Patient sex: M
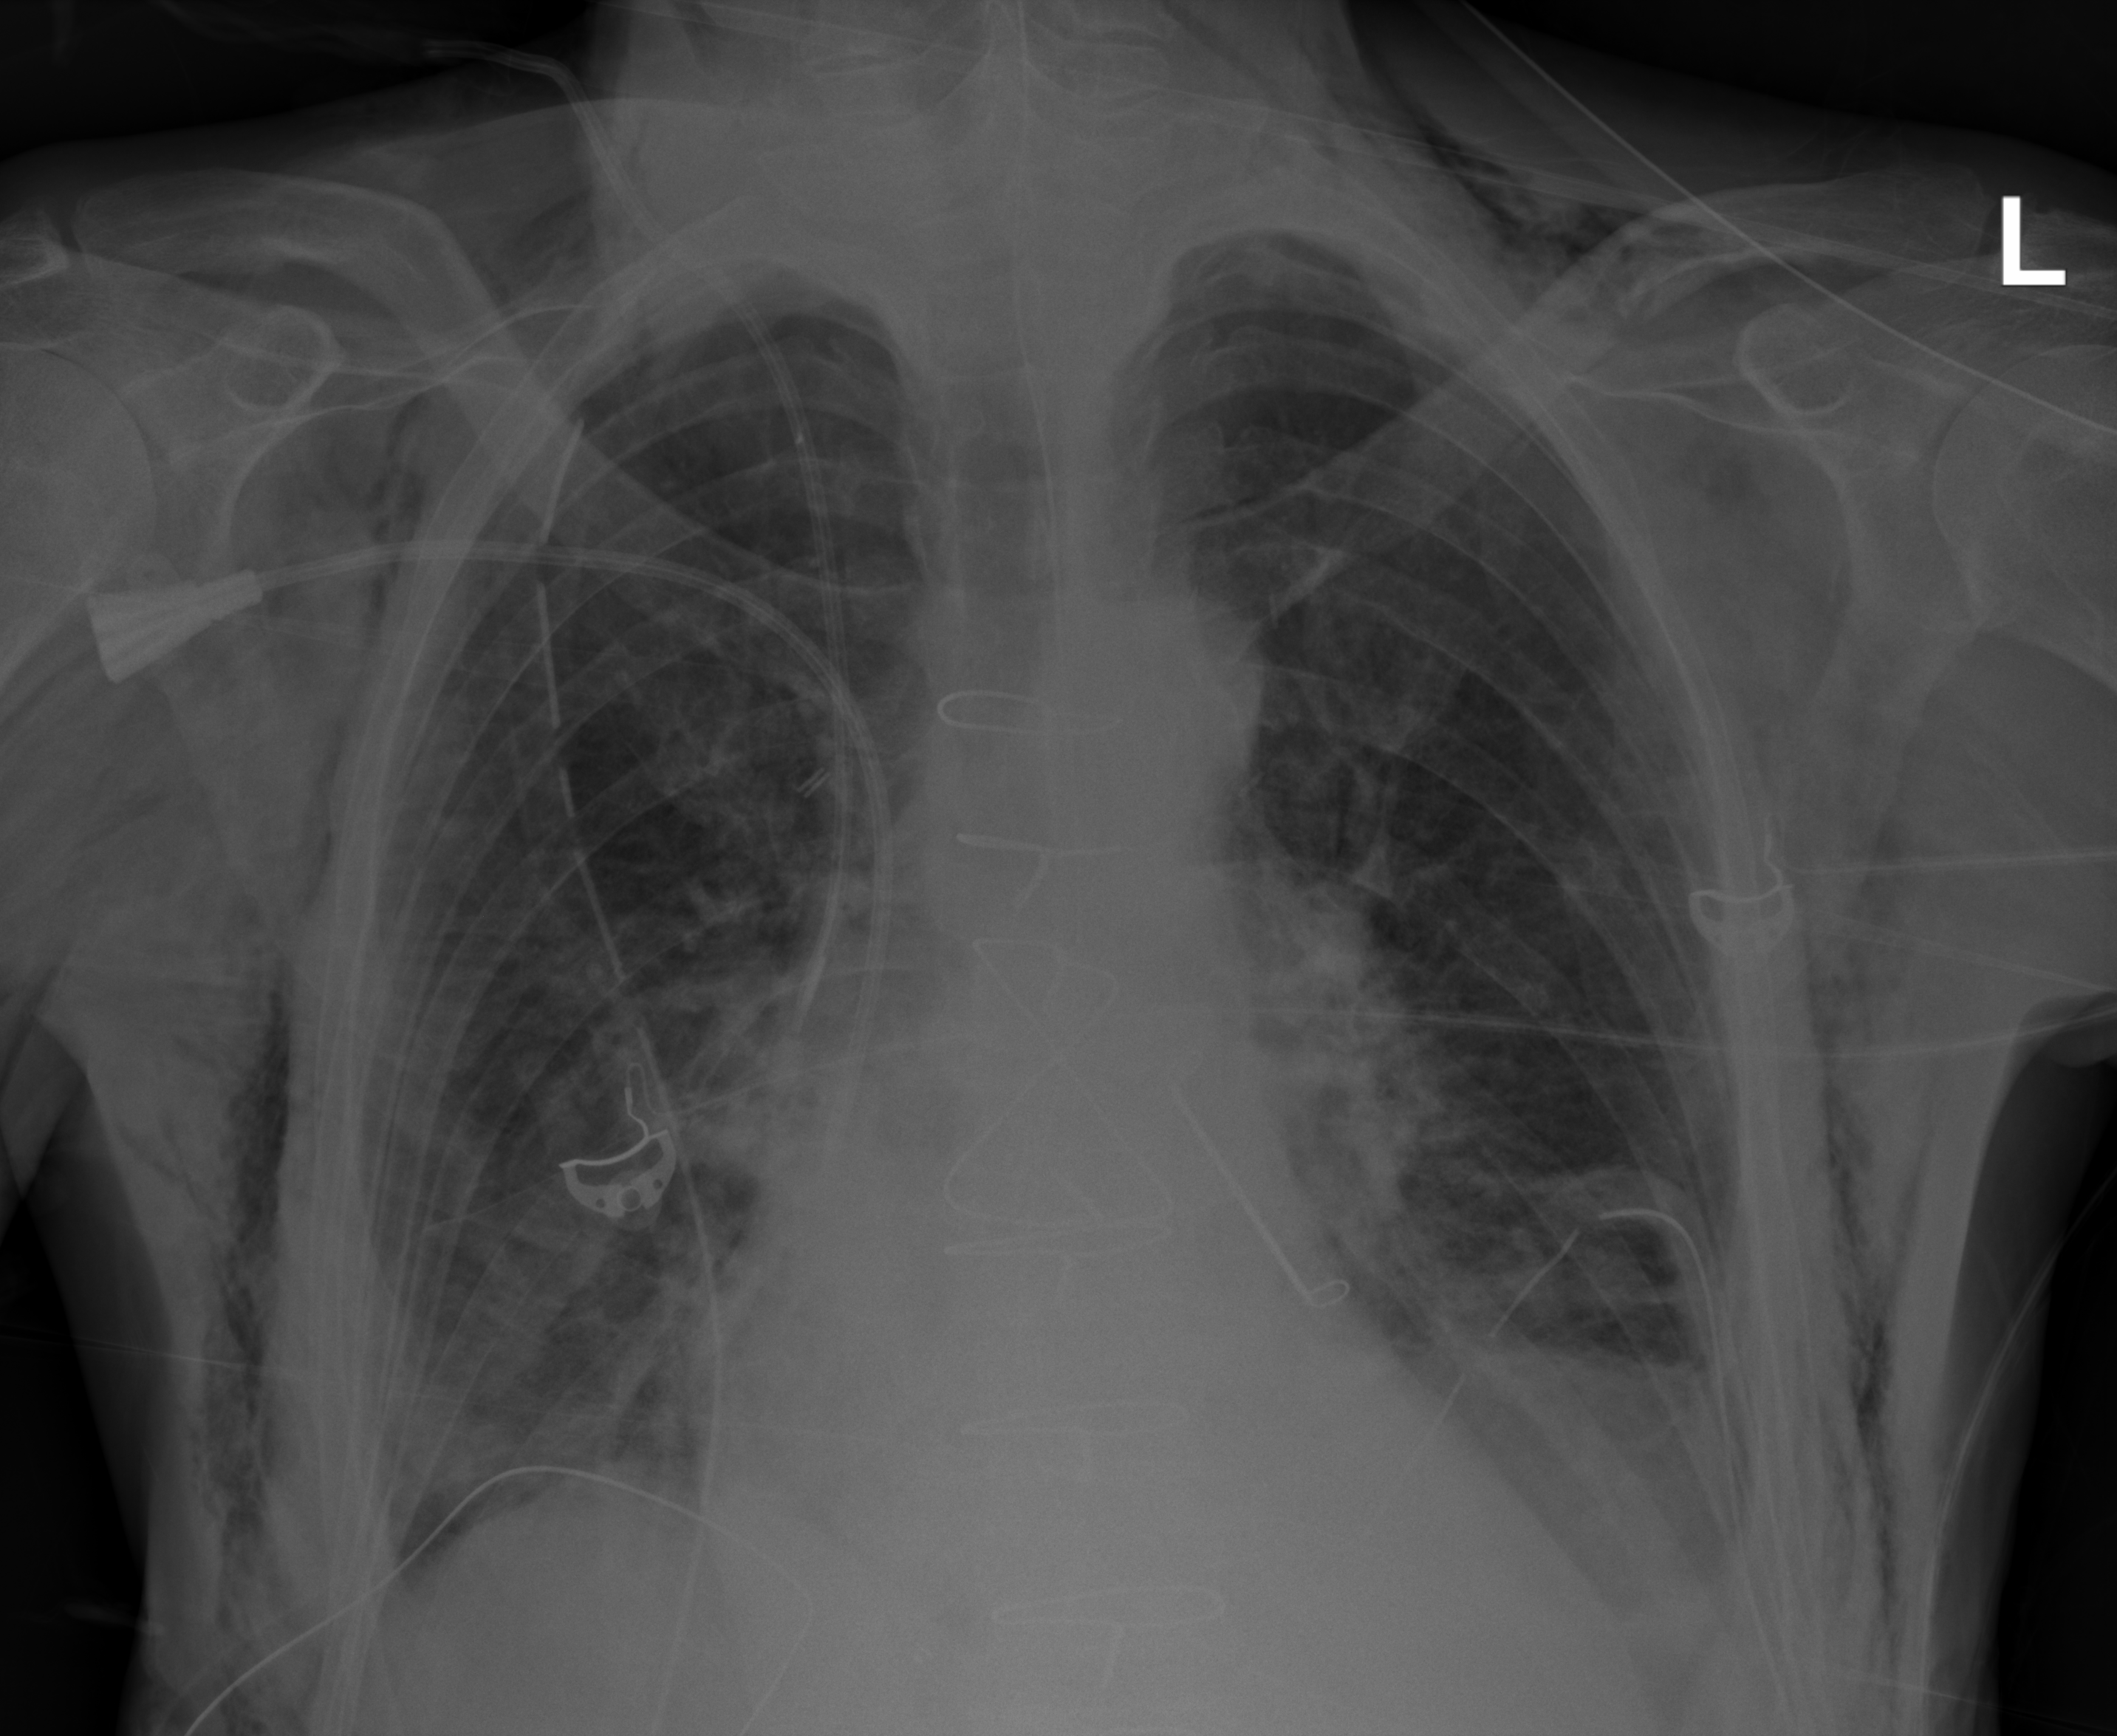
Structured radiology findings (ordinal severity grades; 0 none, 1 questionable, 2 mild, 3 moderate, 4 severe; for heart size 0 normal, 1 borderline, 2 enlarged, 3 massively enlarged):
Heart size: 0
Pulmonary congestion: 0
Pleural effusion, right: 0
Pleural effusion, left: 2
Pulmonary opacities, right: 0
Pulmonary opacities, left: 0
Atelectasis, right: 2
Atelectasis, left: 2